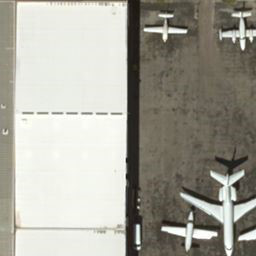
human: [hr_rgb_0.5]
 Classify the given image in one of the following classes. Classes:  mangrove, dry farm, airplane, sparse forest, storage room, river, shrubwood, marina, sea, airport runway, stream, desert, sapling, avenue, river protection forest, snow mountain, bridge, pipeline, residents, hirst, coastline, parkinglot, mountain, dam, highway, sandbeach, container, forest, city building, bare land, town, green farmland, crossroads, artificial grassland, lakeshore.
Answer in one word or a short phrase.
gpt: airplane